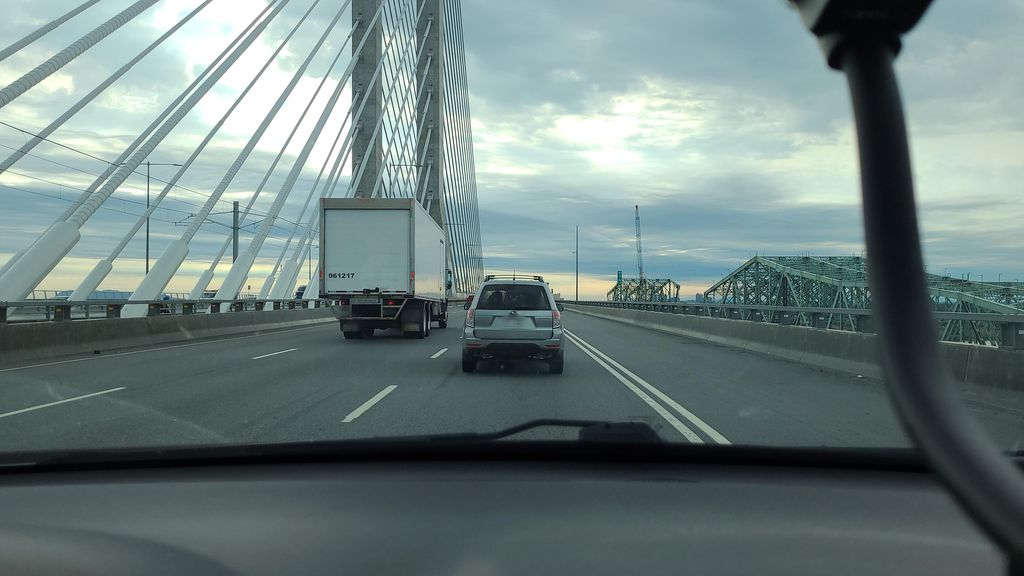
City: montreal